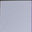
Piece: xx